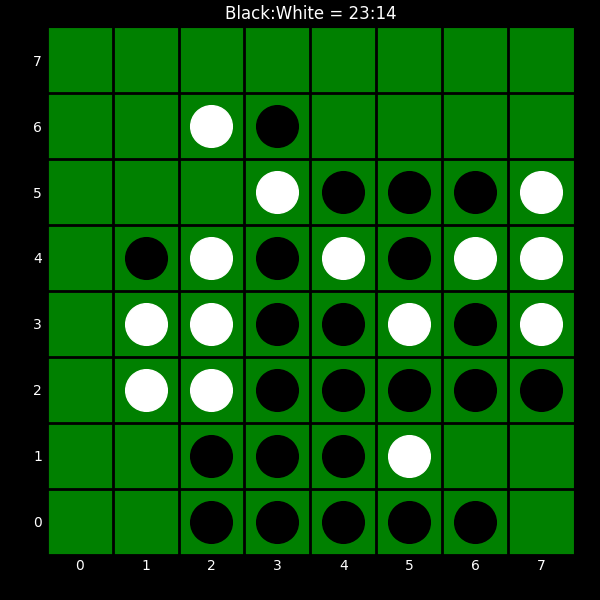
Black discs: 23
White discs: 14